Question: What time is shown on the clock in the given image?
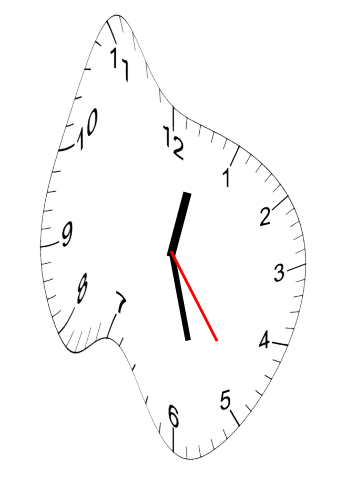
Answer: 12:27:24